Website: lowes
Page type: account-selection
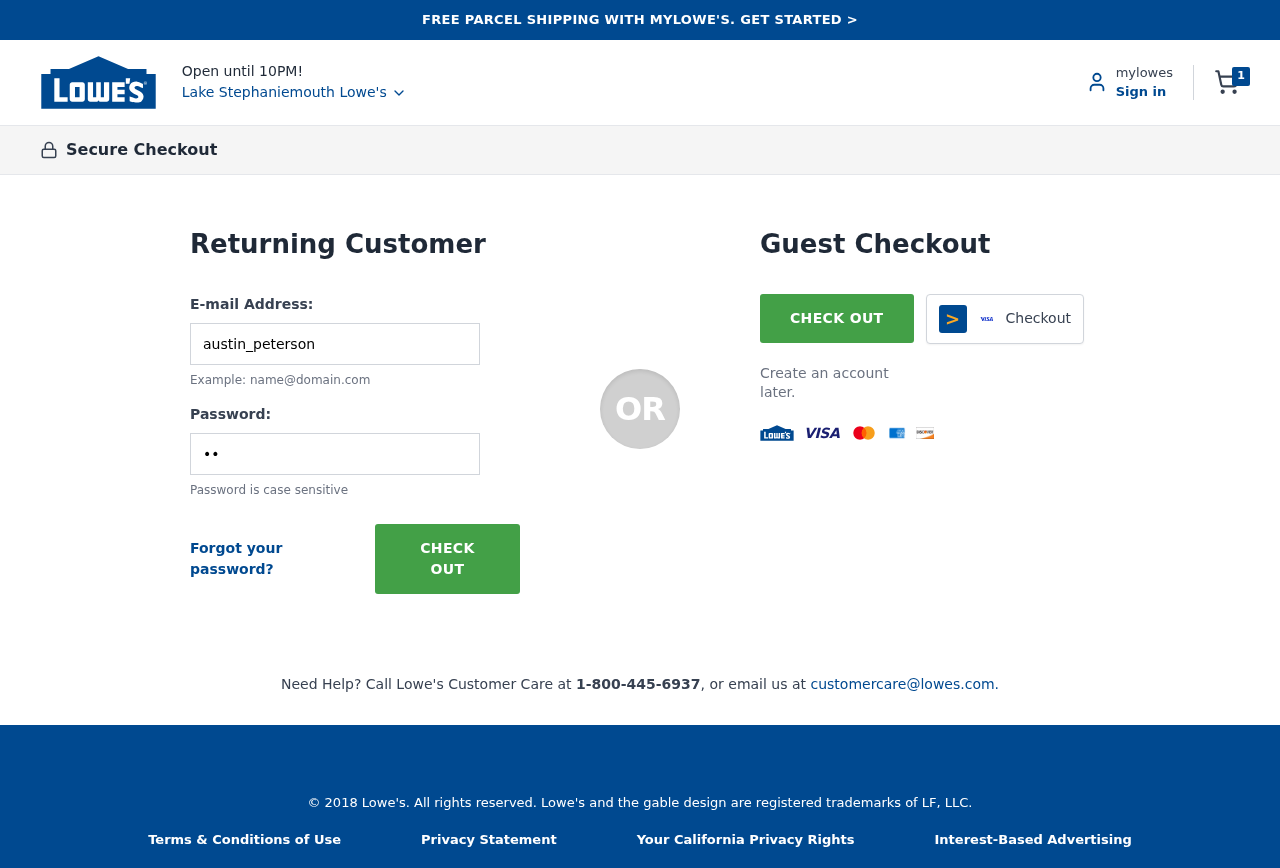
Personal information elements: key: PII_CITY
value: Lake Stephaniemouth Lowe's
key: PII_LOGIN_USERNAME
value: austin_peterson
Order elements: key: ORDER_NUM_ITEMS
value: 1